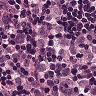
Metastatic tissue present: yes